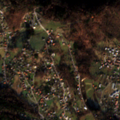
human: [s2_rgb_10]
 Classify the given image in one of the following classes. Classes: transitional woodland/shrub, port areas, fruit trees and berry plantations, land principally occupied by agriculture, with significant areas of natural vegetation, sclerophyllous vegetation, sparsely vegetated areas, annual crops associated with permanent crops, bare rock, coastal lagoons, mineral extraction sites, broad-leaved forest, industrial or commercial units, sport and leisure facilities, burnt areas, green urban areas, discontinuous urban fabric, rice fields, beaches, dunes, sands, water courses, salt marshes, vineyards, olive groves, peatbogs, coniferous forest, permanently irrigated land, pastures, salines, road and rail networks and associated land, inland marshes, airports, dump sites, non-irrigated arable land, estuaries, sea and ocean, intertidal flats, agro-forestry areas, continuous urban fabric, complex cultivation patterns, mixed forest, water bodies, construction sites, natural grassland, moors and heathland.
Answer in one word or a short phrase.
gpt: discontinuous urban fabric, complex cultivation patterns, land principally occupied by agriculture, with significant areas of natural vegetation, broad-leaved forest